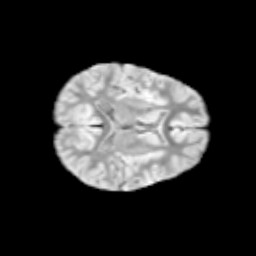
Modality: T2w
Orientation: axial
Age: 9
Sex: female
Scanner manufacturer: siemens
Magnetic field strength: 3 T
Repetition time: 3.8 s
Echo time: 0.07 s